Field crop: tomato
Growth stage: 2
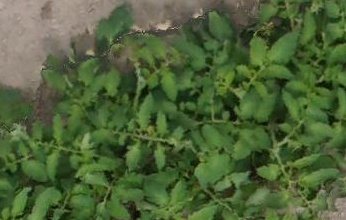
Species: tomato